一年级 · 计数
看图, 一人一块糖, 应该准备 ( )

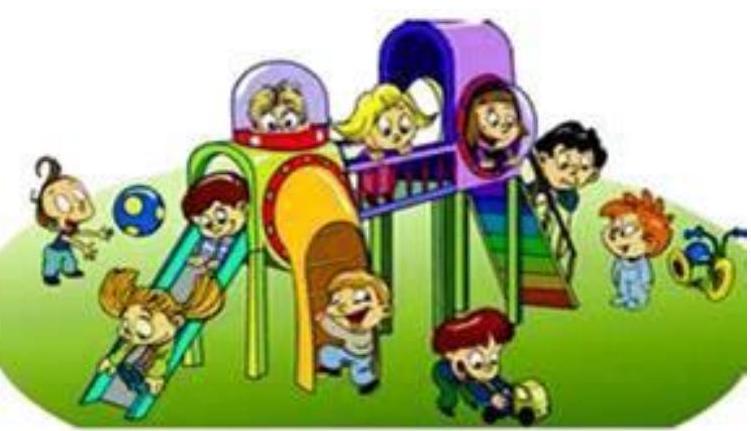
A. 7 块
B. 8 块
C. 9 块
D. 10 块
答案: D